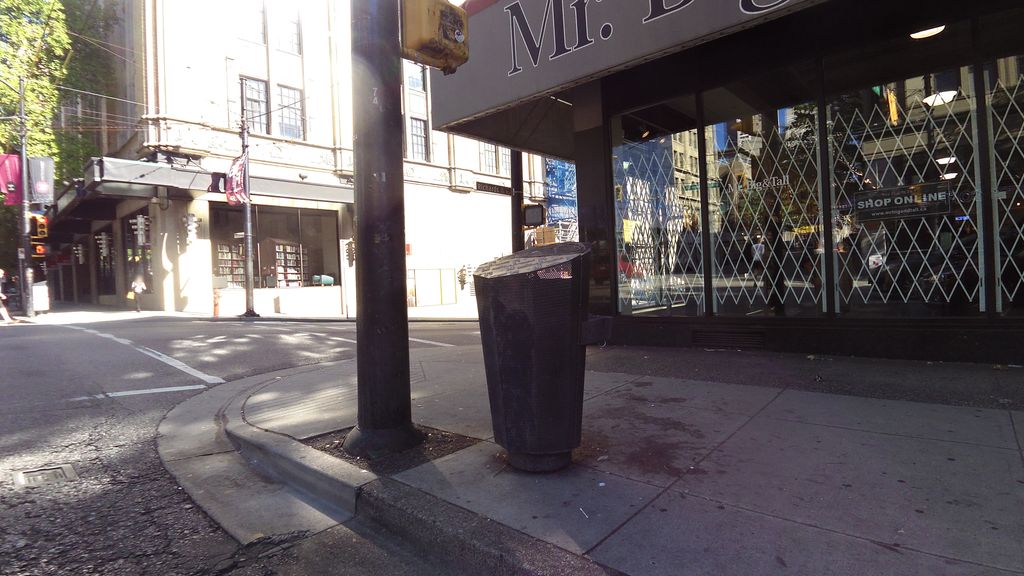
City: vancouver